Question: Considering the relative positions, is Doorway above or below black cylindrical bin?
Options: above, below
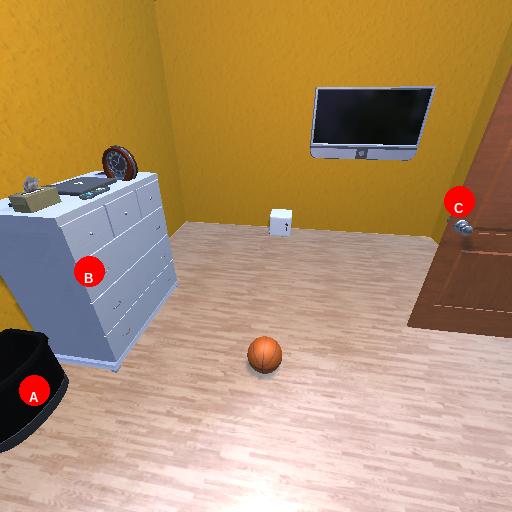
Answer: above